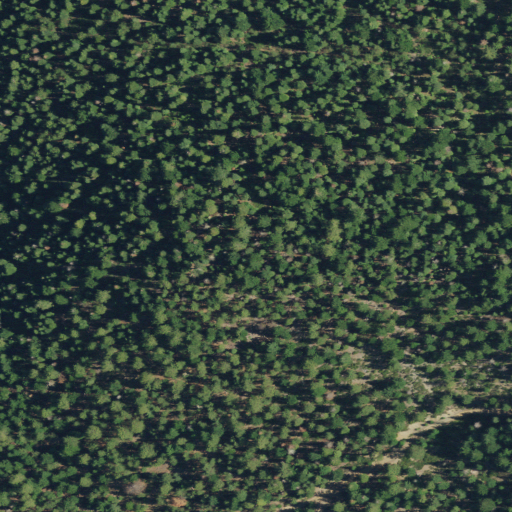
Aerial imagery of mountain in California named Bullion Mountain containing evergreen forest, open development, and shrub